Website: macys
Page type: delivery-shipping
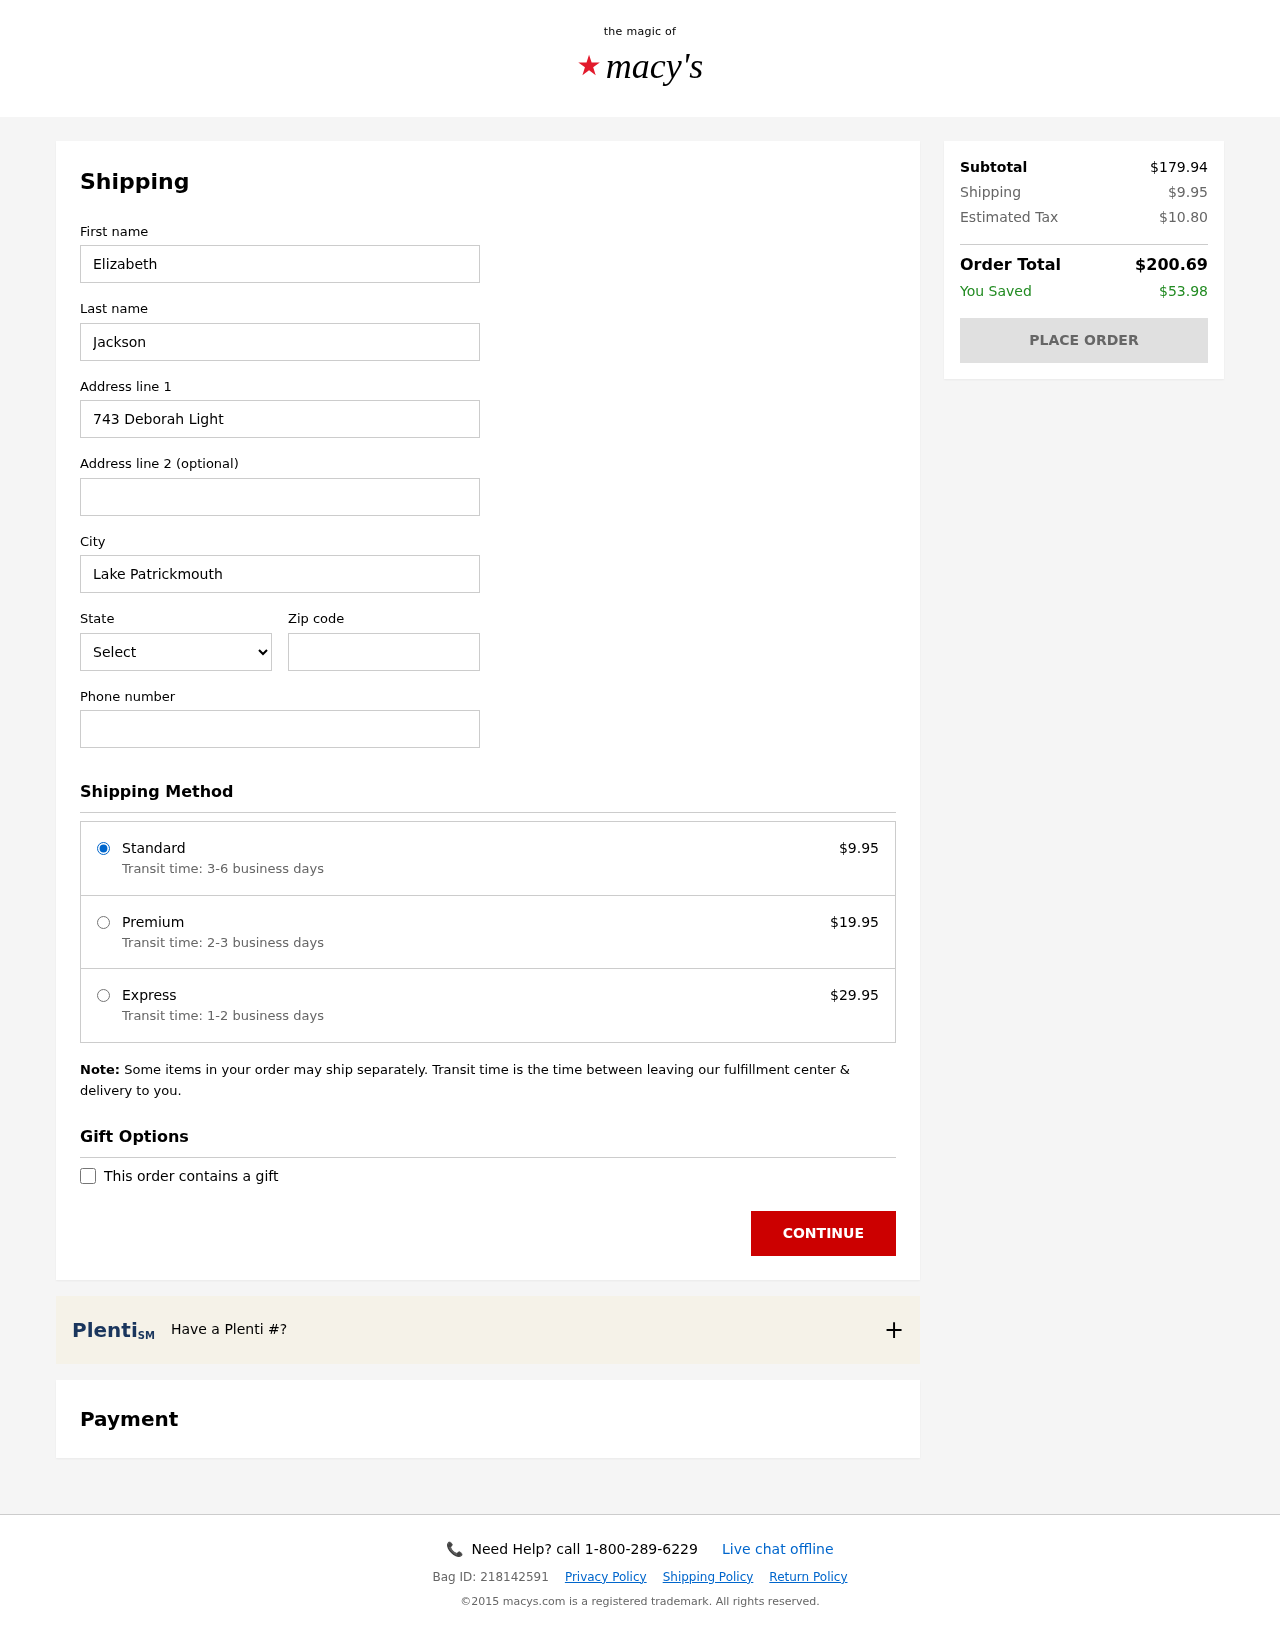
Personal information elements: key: PII_CITY
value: Lake Patrickmouth
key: PII_FIRSTNAME
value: Elizabeth
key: PII_LASTNAME
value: Jackson
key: PII_PHONE
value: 2257074389
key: PII_POSTCODE
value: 78774
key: PII_STATE_ABBR
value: MN
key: PII_STREET
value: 743 Deborah Light
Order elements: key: ORDER_SHIPPING_COST
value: $9.95
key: ORDER_SHIPPING_PREMIUM
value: $19.95
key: ORDER_SHIPPING_EXPRESS
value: $29.95
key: ORDER_SUBTOTAL
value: $179.94
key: ORDER_TAX
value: $10.80
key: ORDER_TOTAL
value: $200.69
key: ORDER_SAVINGS
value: $53.98